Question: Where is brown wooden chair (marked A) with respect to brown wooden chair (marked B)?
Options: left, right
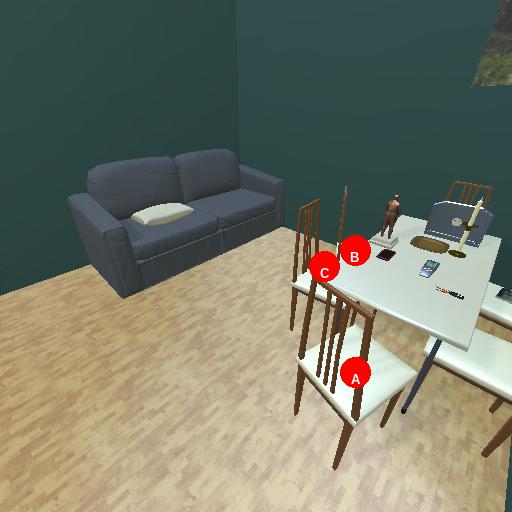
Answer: left